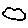
Label: cloud